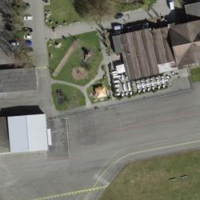
EUNIS habitat code: 57
Species observed at this site:
Trifolium pratense